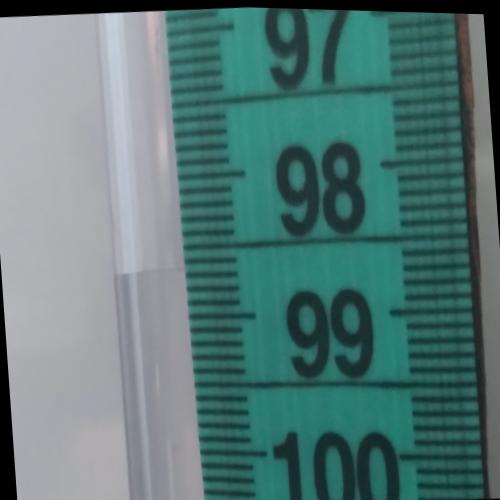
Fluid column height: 98.7 cm